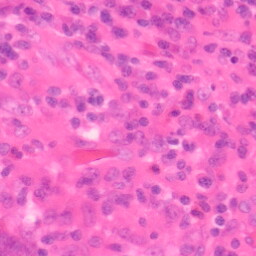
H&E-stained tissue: Colon